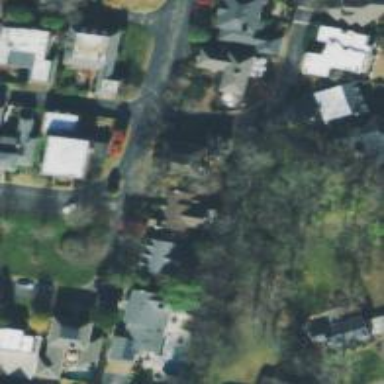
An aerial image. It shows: Residential road.